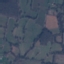
Label: Pasture